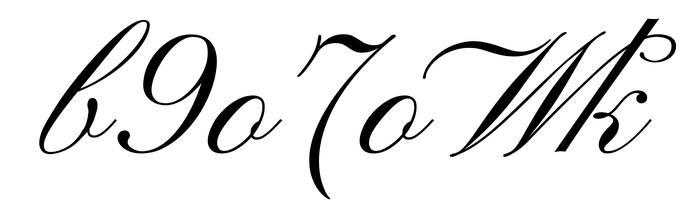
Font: PinyonScript-Regular